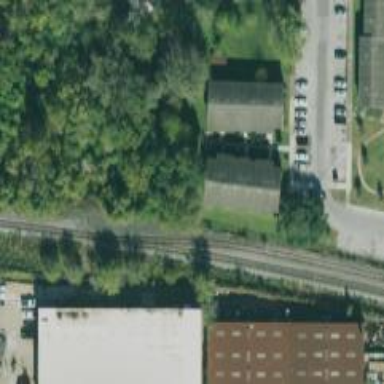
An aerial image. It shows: Railway siding with rails.